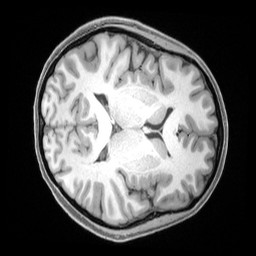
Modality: T1w
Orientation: axial
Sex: female
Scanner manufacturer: siemens
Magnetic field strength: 3 T
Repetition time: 2.4 s
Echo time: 0.00222 s